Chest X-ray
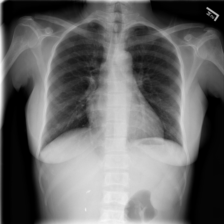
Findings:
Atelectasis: negative
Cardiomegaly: negative
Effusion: negative
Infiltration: negative
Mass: negative
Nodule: negative
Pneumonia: negative
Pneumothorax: negative
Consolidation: negative
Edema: negative
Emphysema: negative
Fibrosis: negative
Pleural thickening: negative
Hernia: negative